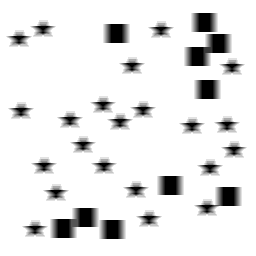
Squares: 10
Triangles: 0
Stars: 22
Total shapes: 32